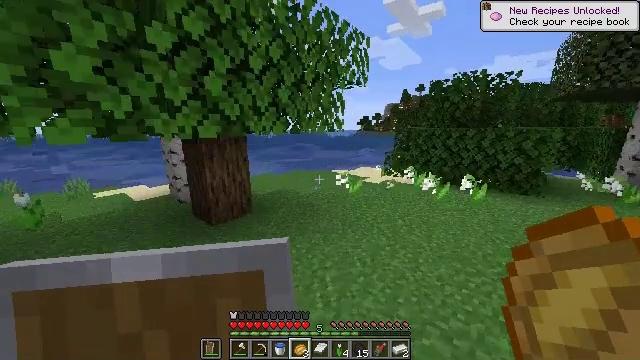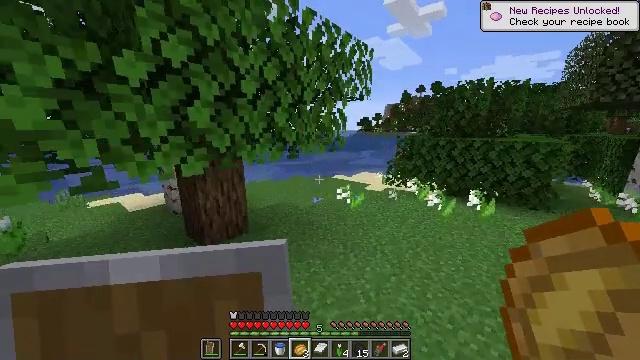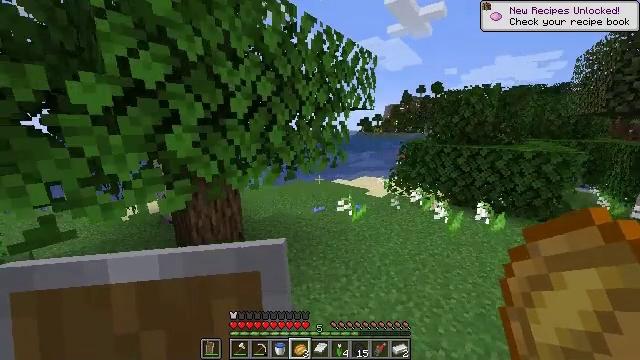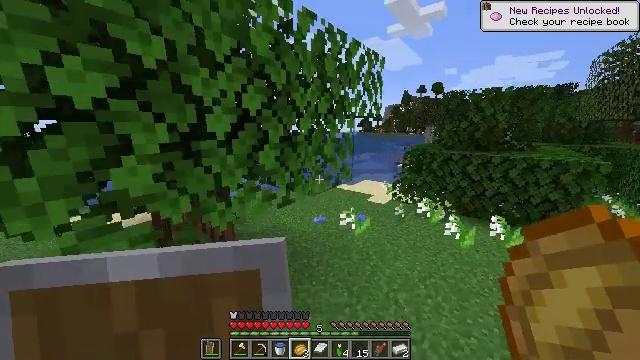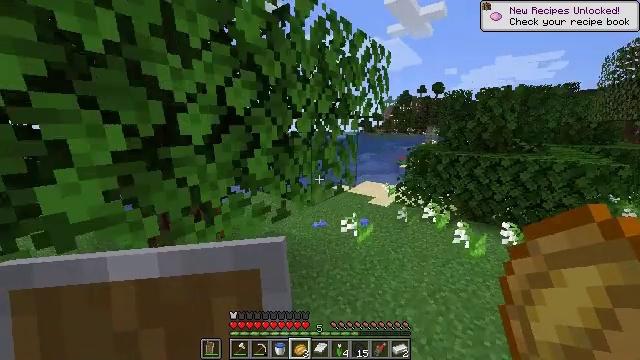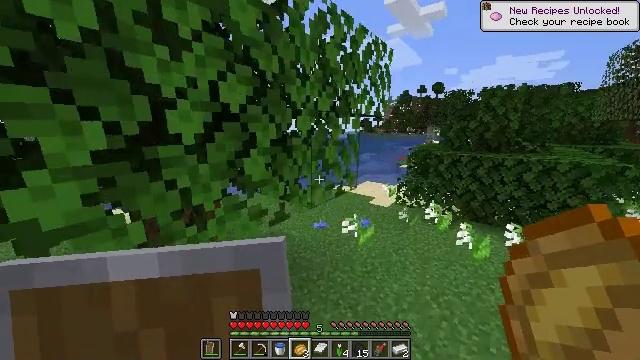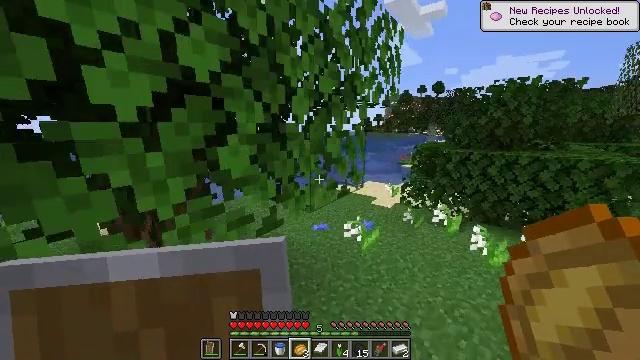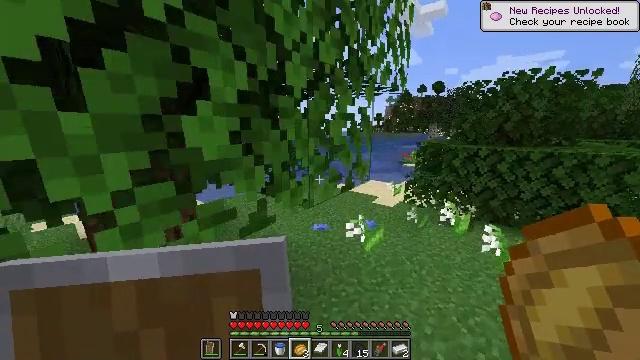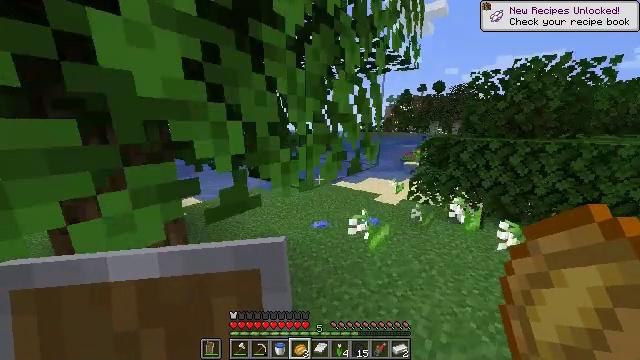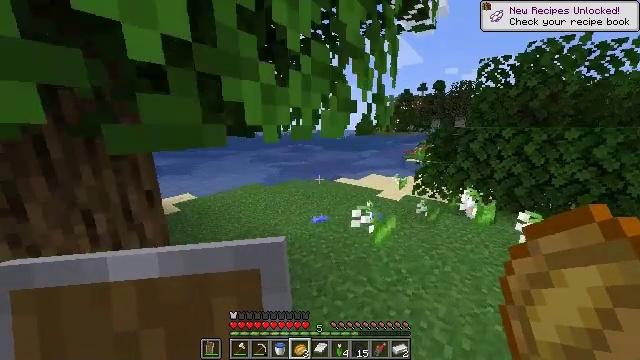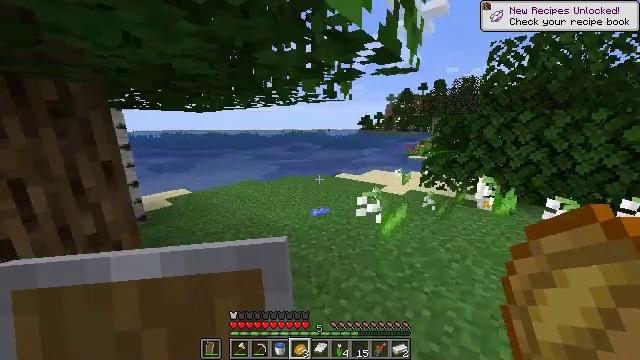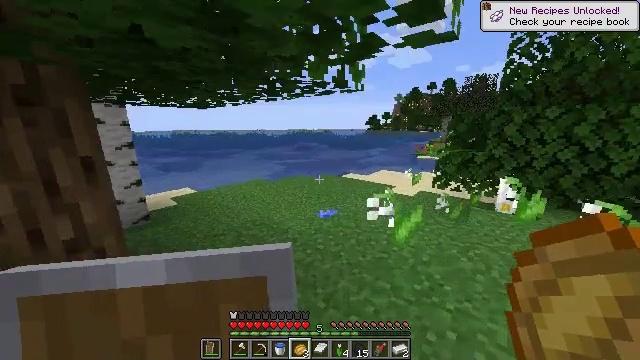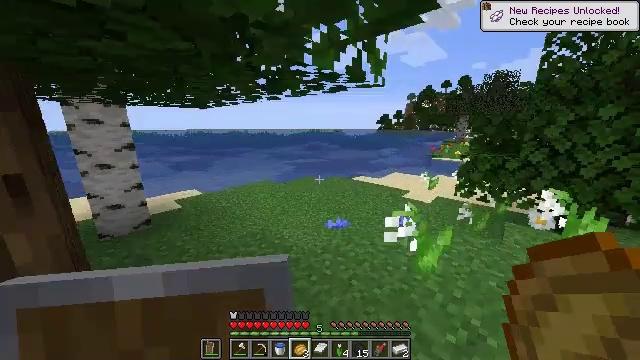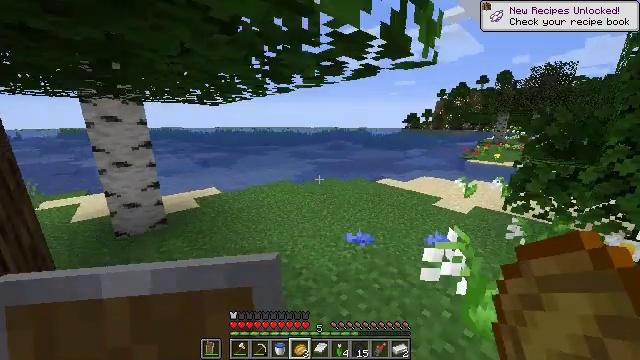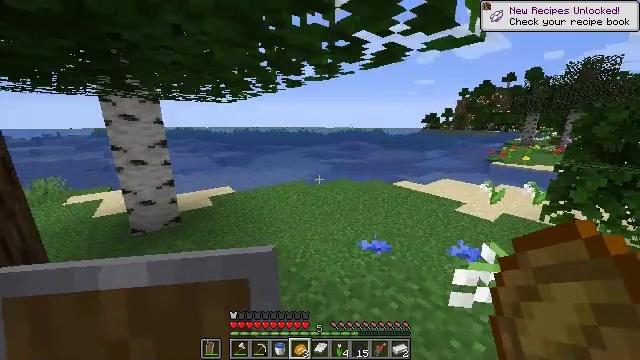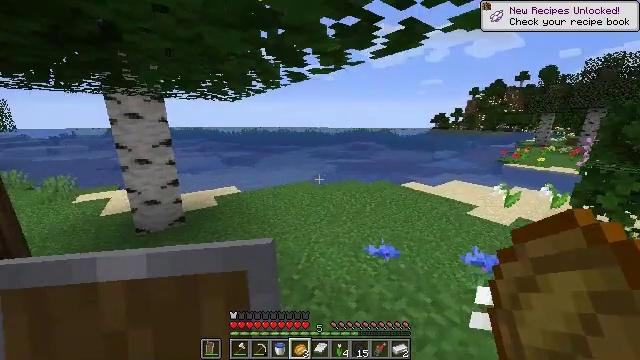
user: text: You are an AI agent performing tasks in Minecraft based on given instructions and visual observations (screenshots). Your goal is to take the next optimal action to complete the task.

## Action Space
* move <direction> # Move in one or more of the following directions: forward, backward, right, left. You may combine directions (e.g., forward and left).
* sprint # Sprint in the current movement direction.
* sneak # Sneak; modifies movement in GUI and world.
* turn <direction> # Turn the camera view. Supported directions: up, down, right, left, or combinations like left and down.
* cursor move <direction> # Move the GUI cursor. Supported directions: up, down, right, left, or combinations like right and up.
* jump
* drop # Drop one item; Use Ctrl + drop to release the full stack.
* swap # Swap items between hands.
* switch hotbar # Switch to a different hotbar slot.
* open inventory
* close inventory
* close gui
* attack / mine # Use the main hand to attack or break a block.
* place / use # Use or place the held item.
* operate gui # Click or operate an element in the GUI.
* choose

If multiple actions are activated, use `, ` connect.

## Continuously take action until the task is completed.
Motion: motion action
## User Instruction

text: Remove a baked potato from the inventory.
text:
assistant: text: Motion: move forward, sprint, jump
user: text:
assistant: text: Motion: move forward, sprint, jump
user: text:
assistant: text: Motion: move forward, sprint, jump
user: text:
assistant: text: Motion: move forward, sprint, jump
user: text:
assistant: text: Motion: move forward, sprint, jump
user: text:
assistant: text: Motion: move forward, sprint, jump
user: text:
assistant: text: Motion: move forward, sprint
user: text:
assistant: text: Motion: move forward, sprint
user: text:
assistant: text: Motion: move forward, sprint
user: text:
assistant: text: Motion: move forward, sprint
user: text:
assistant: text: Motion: move forward, sprint, turn left
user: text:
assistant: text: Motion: move forward, sprint, turn left
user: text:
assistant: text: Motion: move forward, sprint, turn left
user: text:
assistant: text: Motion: move forward, sprint, turn left
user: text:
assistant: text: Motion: move forward, sprint, turn left
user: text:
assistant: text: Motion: move forward, sprint
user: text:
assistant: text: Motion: move forward, sprint, turn left
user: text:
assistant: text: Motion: move forward, sprint, turn left
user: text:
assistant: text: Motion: move forward, sprint, turn left and down
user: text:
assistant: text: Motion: move forward, sprint, turn left and down
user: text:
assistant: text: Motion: move forward, sprint
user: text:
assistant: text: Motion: move forward, sprint
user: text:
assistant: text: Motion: move forward, sprint, turn left
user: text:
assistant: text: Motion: move forward, sprint, turn left
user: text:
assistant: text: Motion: move forward, sprint, turn left
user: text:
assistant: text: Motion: move forward, sprint, turn left
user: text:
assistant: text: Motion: move forward, sprint, turn left and up
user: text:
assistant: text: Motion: move forward, sprint, turn left and up
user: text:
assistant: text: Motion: move forward, sprint, turn left
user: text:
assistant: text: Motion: move forward, sprint